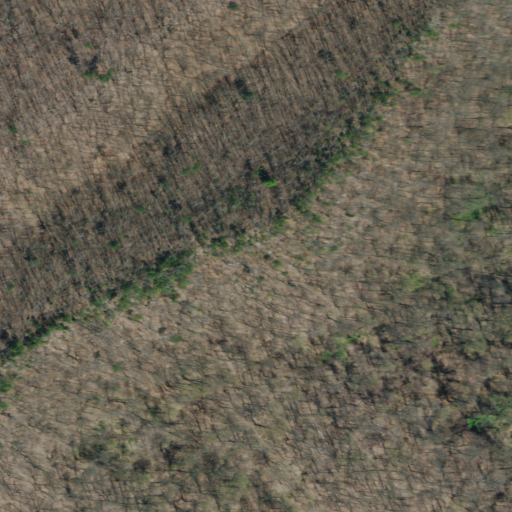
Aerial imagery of ridge(s) in Tennessee named Proposal Ridge containing only deciduous forest